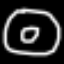
Label: donut